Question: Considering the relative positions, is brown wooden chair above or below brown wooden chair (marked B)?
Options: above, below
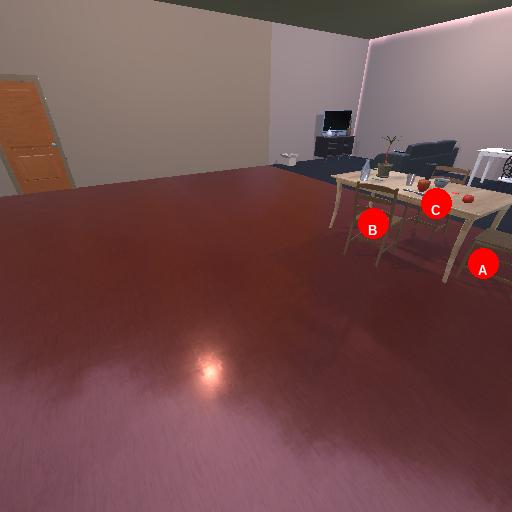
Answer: above